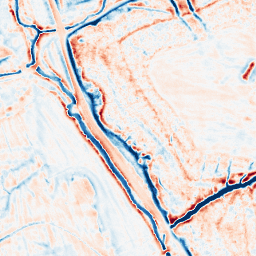
Category: edge_preserving
Decomposition family: bilateral
Decomposition parameters: d: 15
sigma_color: 150
sigma_space: 50
Upsampling method: sinc_hamming
Upsampling parameters: scale: 4
kernel_size: 8
Upsampling scale: 4